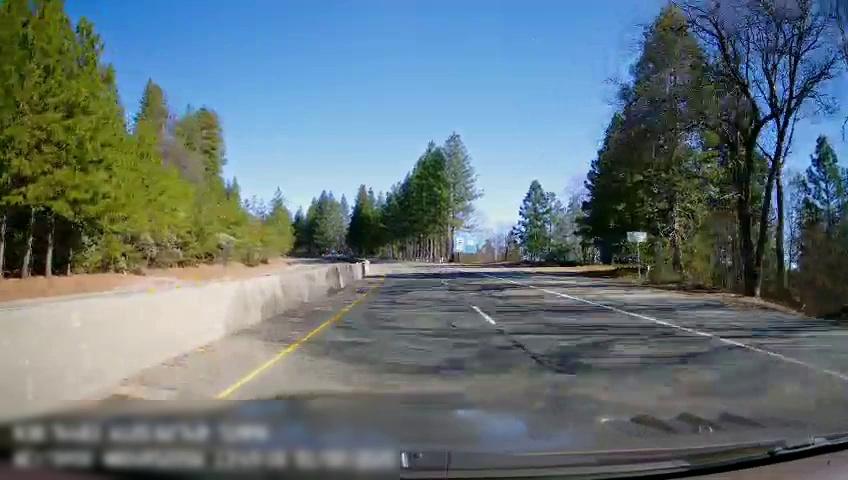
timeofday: Day
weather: Sunny
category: Drivable Space
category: Drivable Space
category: Lanes | Current Lane
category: Lanes | Current Lane
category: Lanes | Alternate Lane